Question: I have an app that is targeted mainly for iPads, and I want the users to be able to still use their original iPads (iOS up to 5.1). On the other hand my app should look like a "native" iOS 7 app when run on an iOS 7-device.
When I select 'SDKROOT' (Base SDK) as iOS 7 and the deployment target as 6.0, the app runs fine on both systems, showing the respective look & feel. But since I want my app to run on 5.1 also, I set the deployment target to 5.1 (I copied the 'iPhoneOS5.1.sdk' to Xcode 5 according to the answers of <URL> looks like an iOS 6 app on iOS 7.
This is what I found when dealing with the compiler settings (depending on settings, app runs on what iOS version):

So, is this possible: One app, native look & feel on iOS 5.1, iOS 6 and iOS 7?
Thanks for any help.
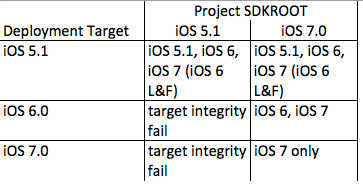
Answer: It turned out that I ran into an installation/configuration problem by adding the iPhoneOS5.1.sdk to Xcode 5. When I upgraded to Xcode 5.0.2, I did not add that SDK again and now I got what I requested: I can set the Base SDK to 7.0 and Deployment Target to 5.1, then I get native L&F on all iOS versions.
I just have to make sure that I don't use features introduced later than 5.1 without checking for the OS version (Look <URL>.